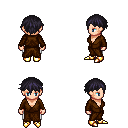
a pixel art fantasy rpg character, female body template, human, light skin, brown robe, white pants, raven short bangs hairstyle, gold boots, four views (front, back, left, right), 2x2 character sprite sheet, small pixel art, hard edges, no anti-aliasing